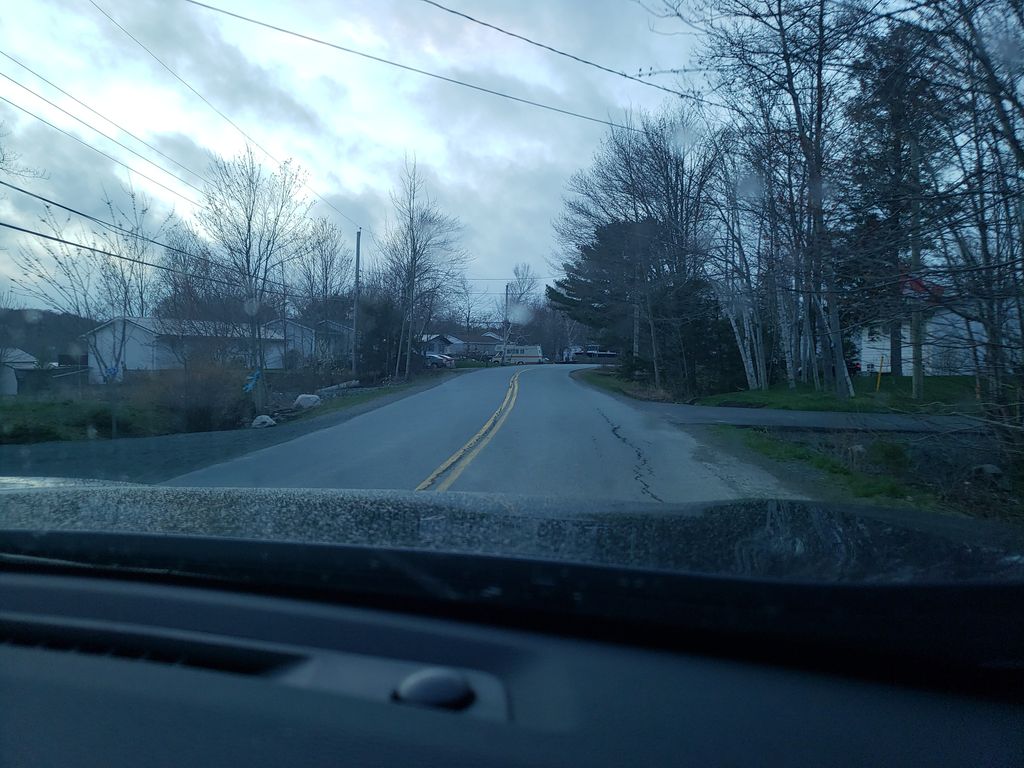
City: halifax